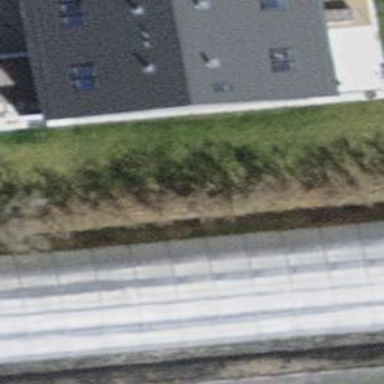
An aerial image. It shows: Greenhouse.